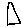
Label: triangle